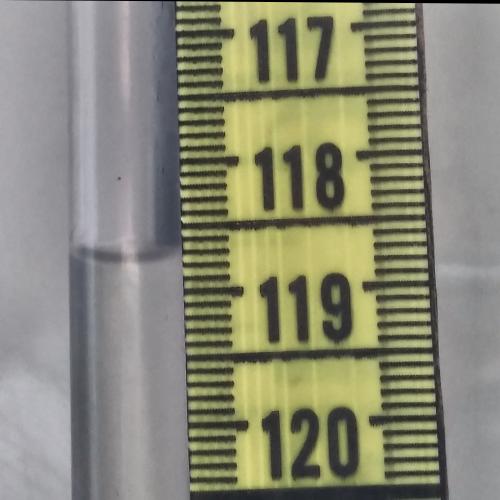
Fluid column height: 118.7 cm